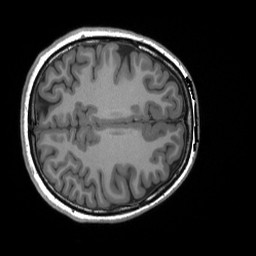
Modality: T1w
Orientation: axial
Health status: ill
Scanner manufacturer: siemens
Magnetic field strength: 3 T
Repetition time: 2.3 s
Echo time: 0.00243 s